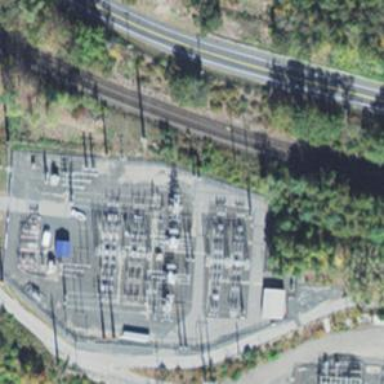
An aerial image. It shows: Switch for power supply.